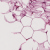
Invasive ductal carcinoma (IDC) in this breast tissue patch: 0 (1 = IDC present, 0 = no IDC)